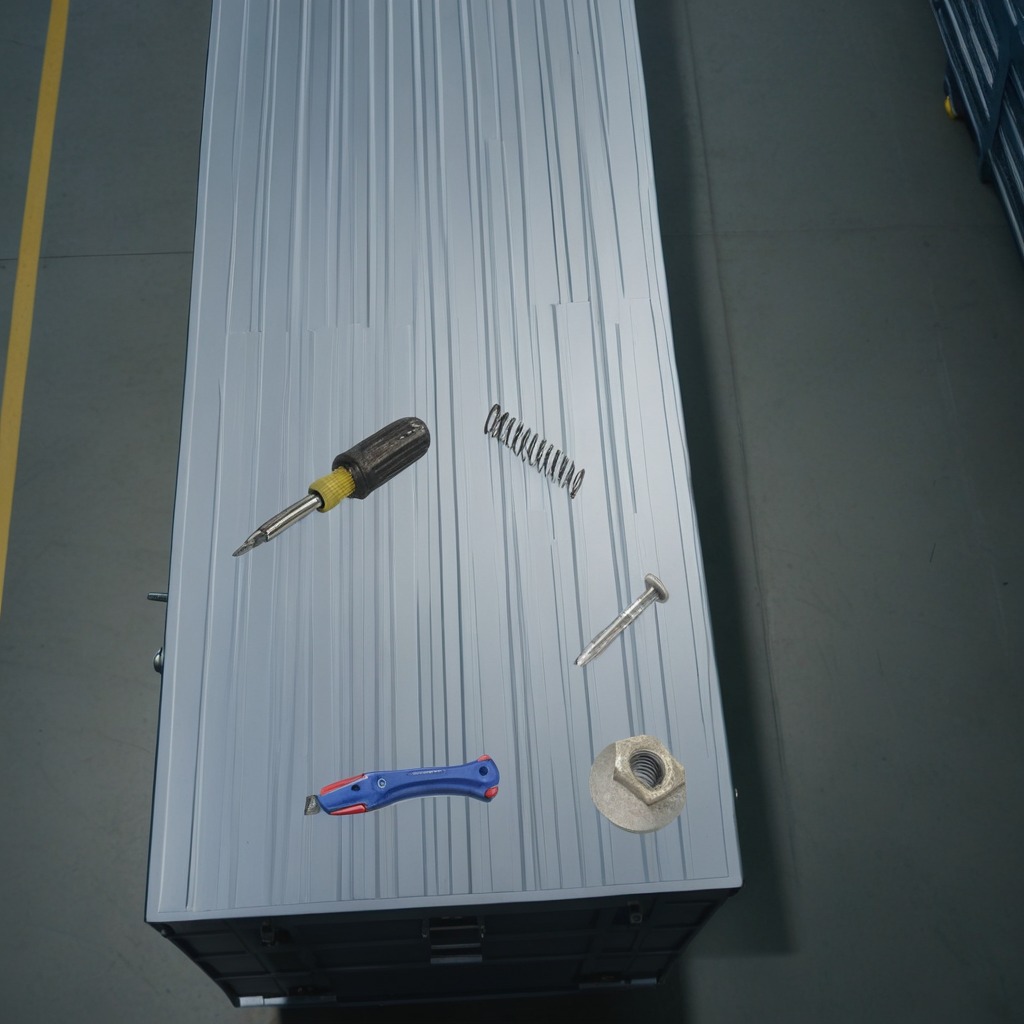
A utility knife, an iron nail, a coiled metal spring, a screwdriver, and a metal nut are lying on the toolbox surface.